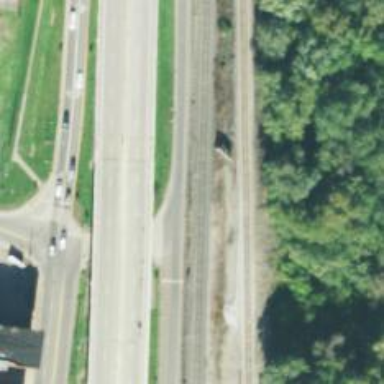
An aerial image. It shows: Trunk link highway.